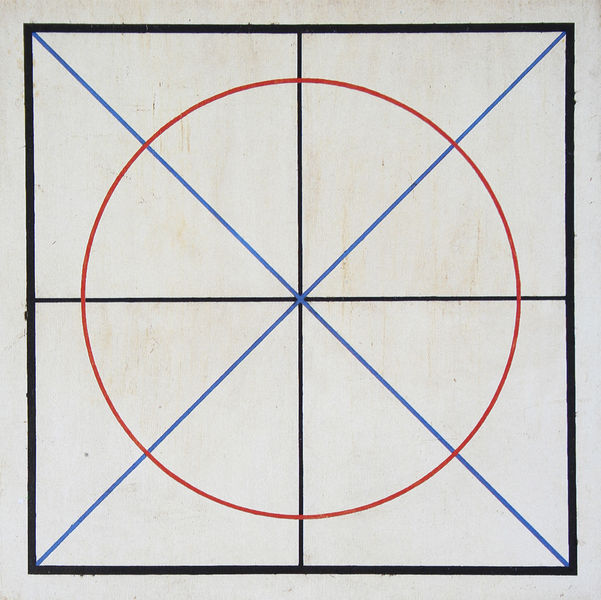
Titel: Koordinaten einer malerischen Fläche
Künstler: Sergej Lutschischkin
Standort: Moskau
Institution: Tretjakow-Galerie
Schlagwörter: blau, weiß, komposition, mitte, schwarz, zeichnung, rot, rahmen, kreis, rund, grafik, graphik, linien, striche, rechteck, kreuzung, symmetrisch, punkt, ecken, quadrate, konstruktion, diagonale, diagonalen, zentrum, waagerecht, geometrie, quadrat, senkrechte, viertel, segmente, halbierung